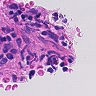
Metastatic tissue present: no